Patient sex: M
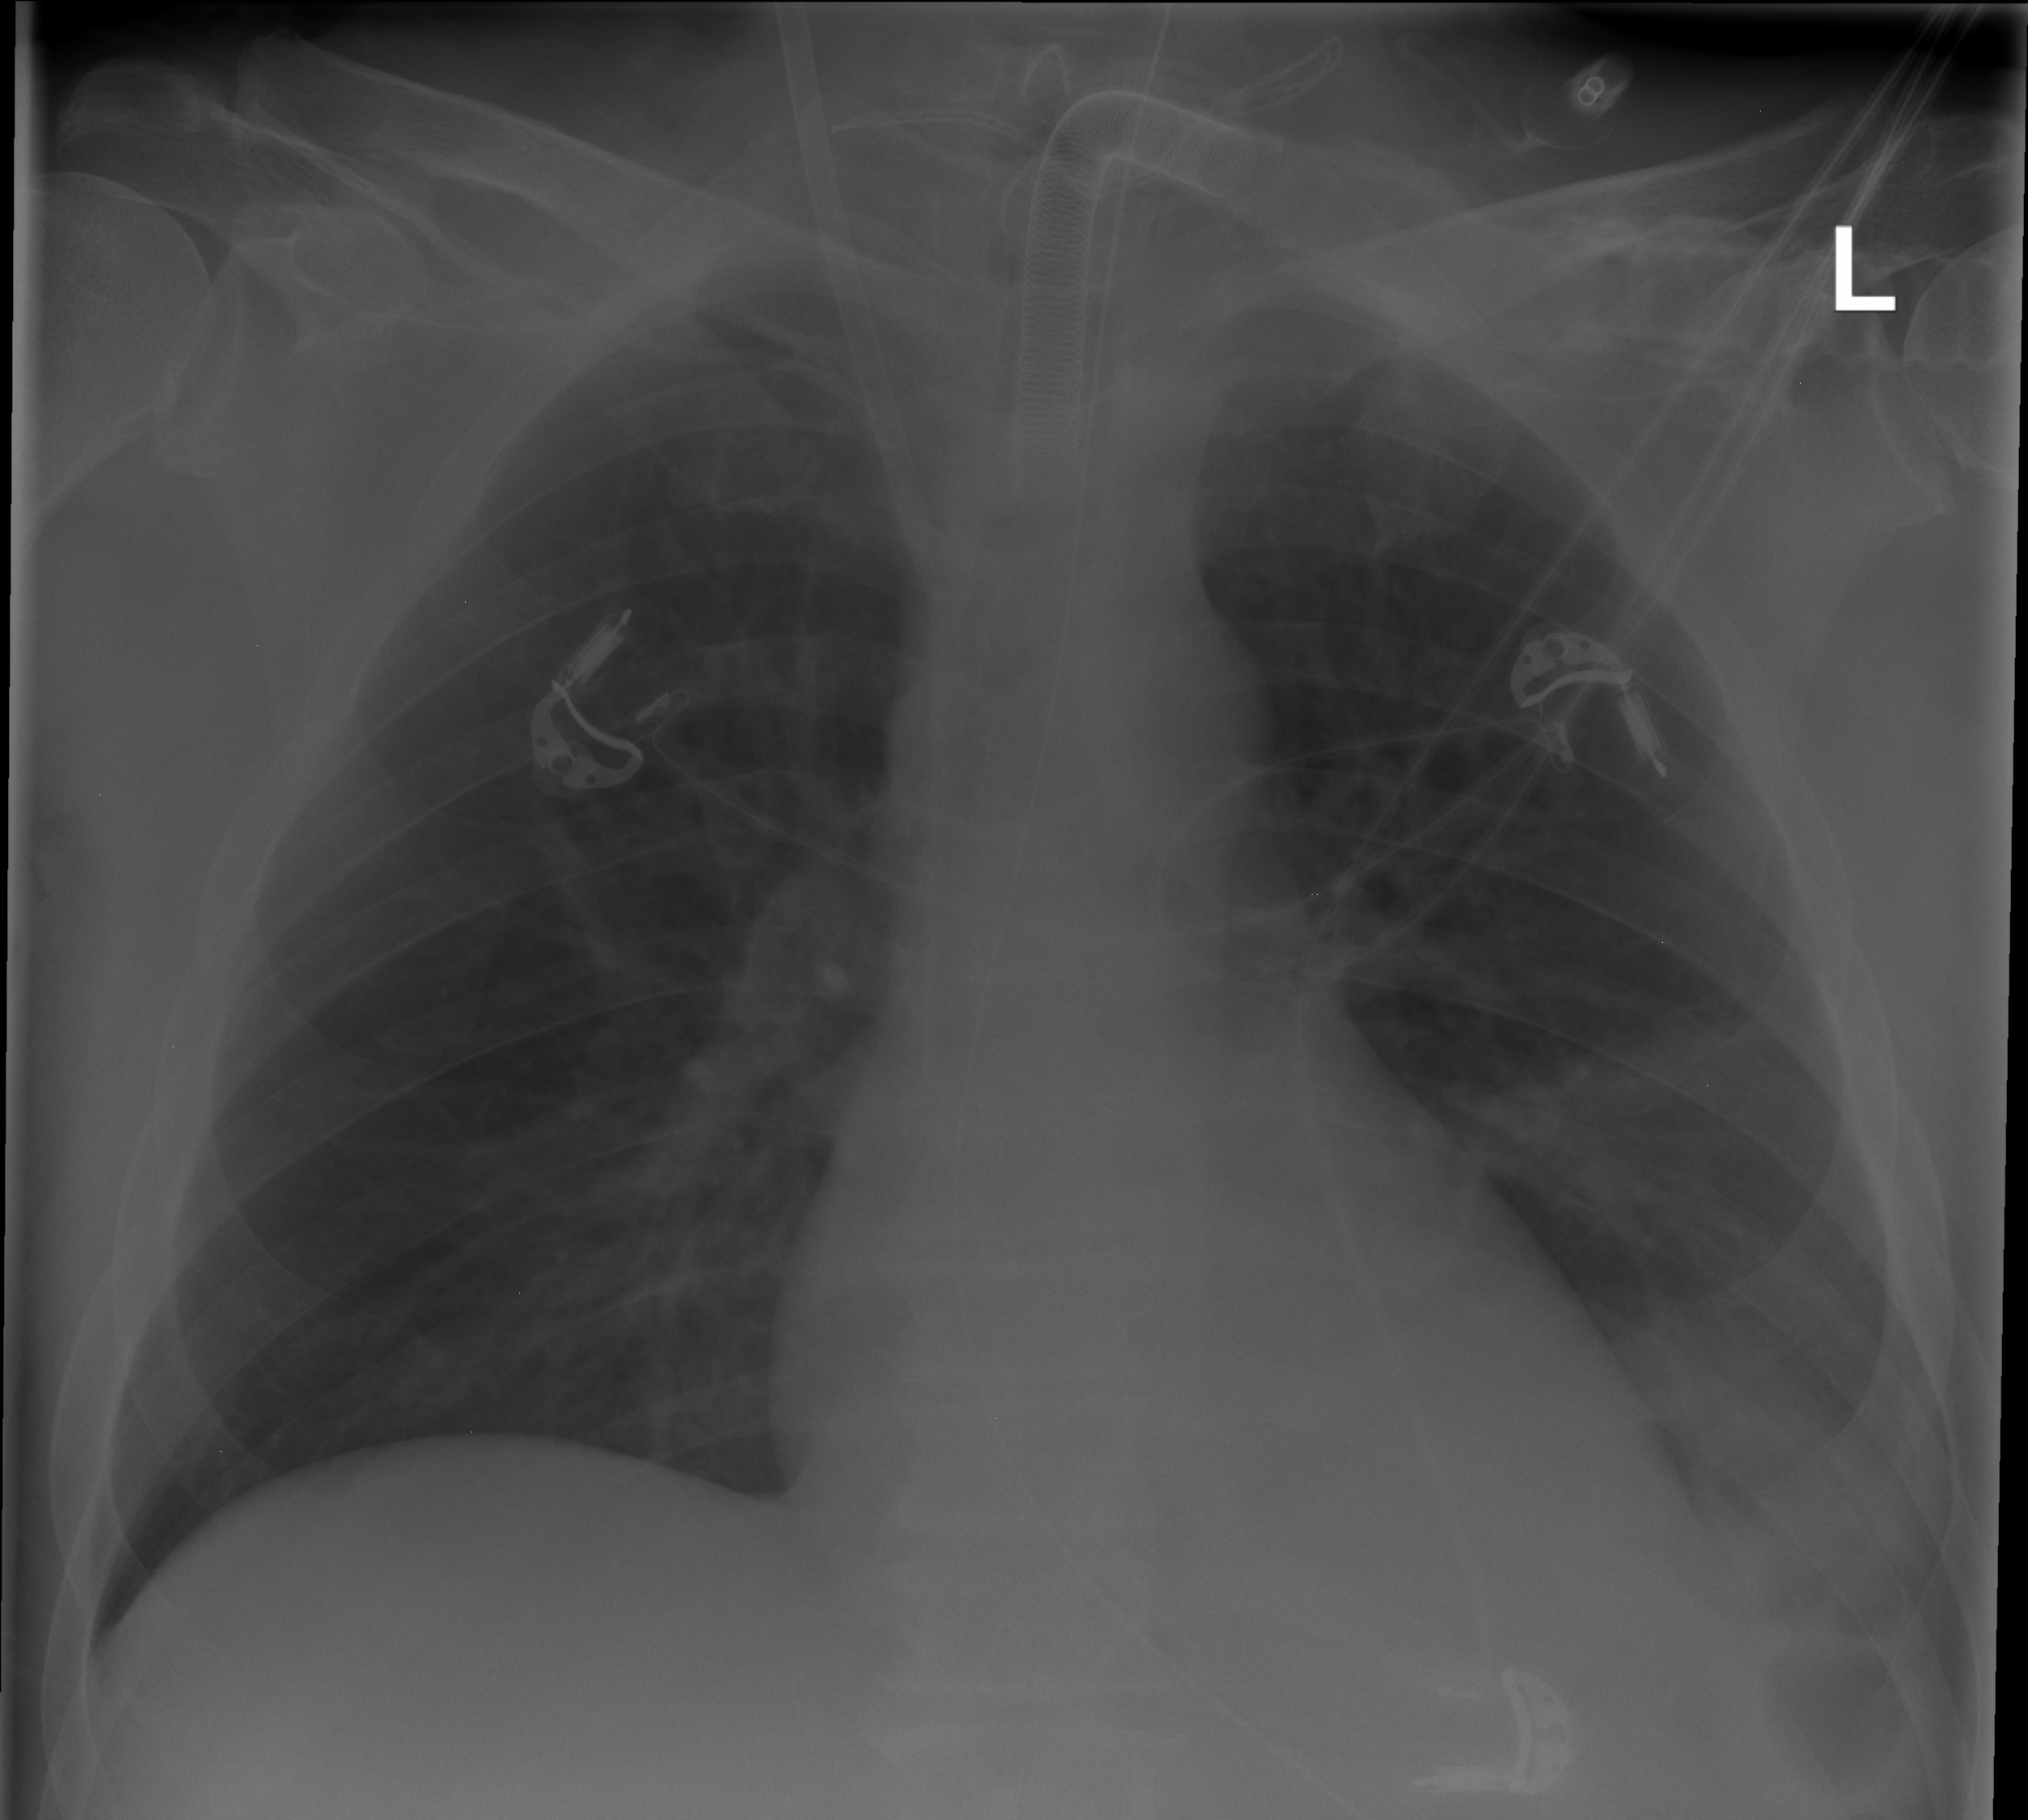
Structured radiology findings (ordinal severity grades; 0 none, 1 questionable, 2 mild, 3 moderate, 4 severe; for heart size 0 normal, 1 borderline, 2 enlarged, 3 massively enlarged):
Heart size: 0
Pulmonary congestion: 0
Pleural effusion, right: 0
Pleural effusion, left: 0
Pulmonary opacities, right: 0
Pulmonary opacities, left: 0
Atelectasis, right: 0
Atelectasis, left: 2